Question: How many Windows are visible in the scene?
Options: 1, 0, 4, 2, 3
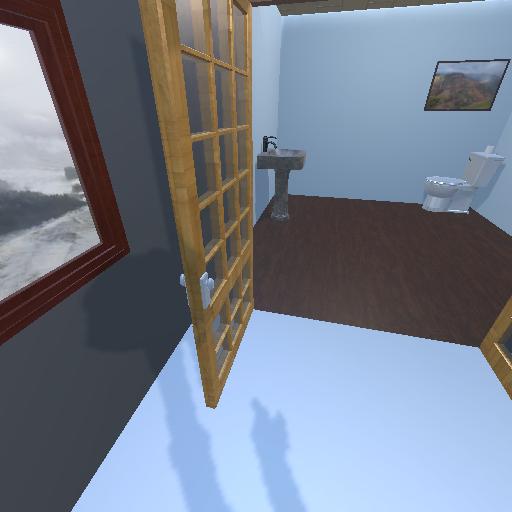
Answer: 1